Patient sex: M
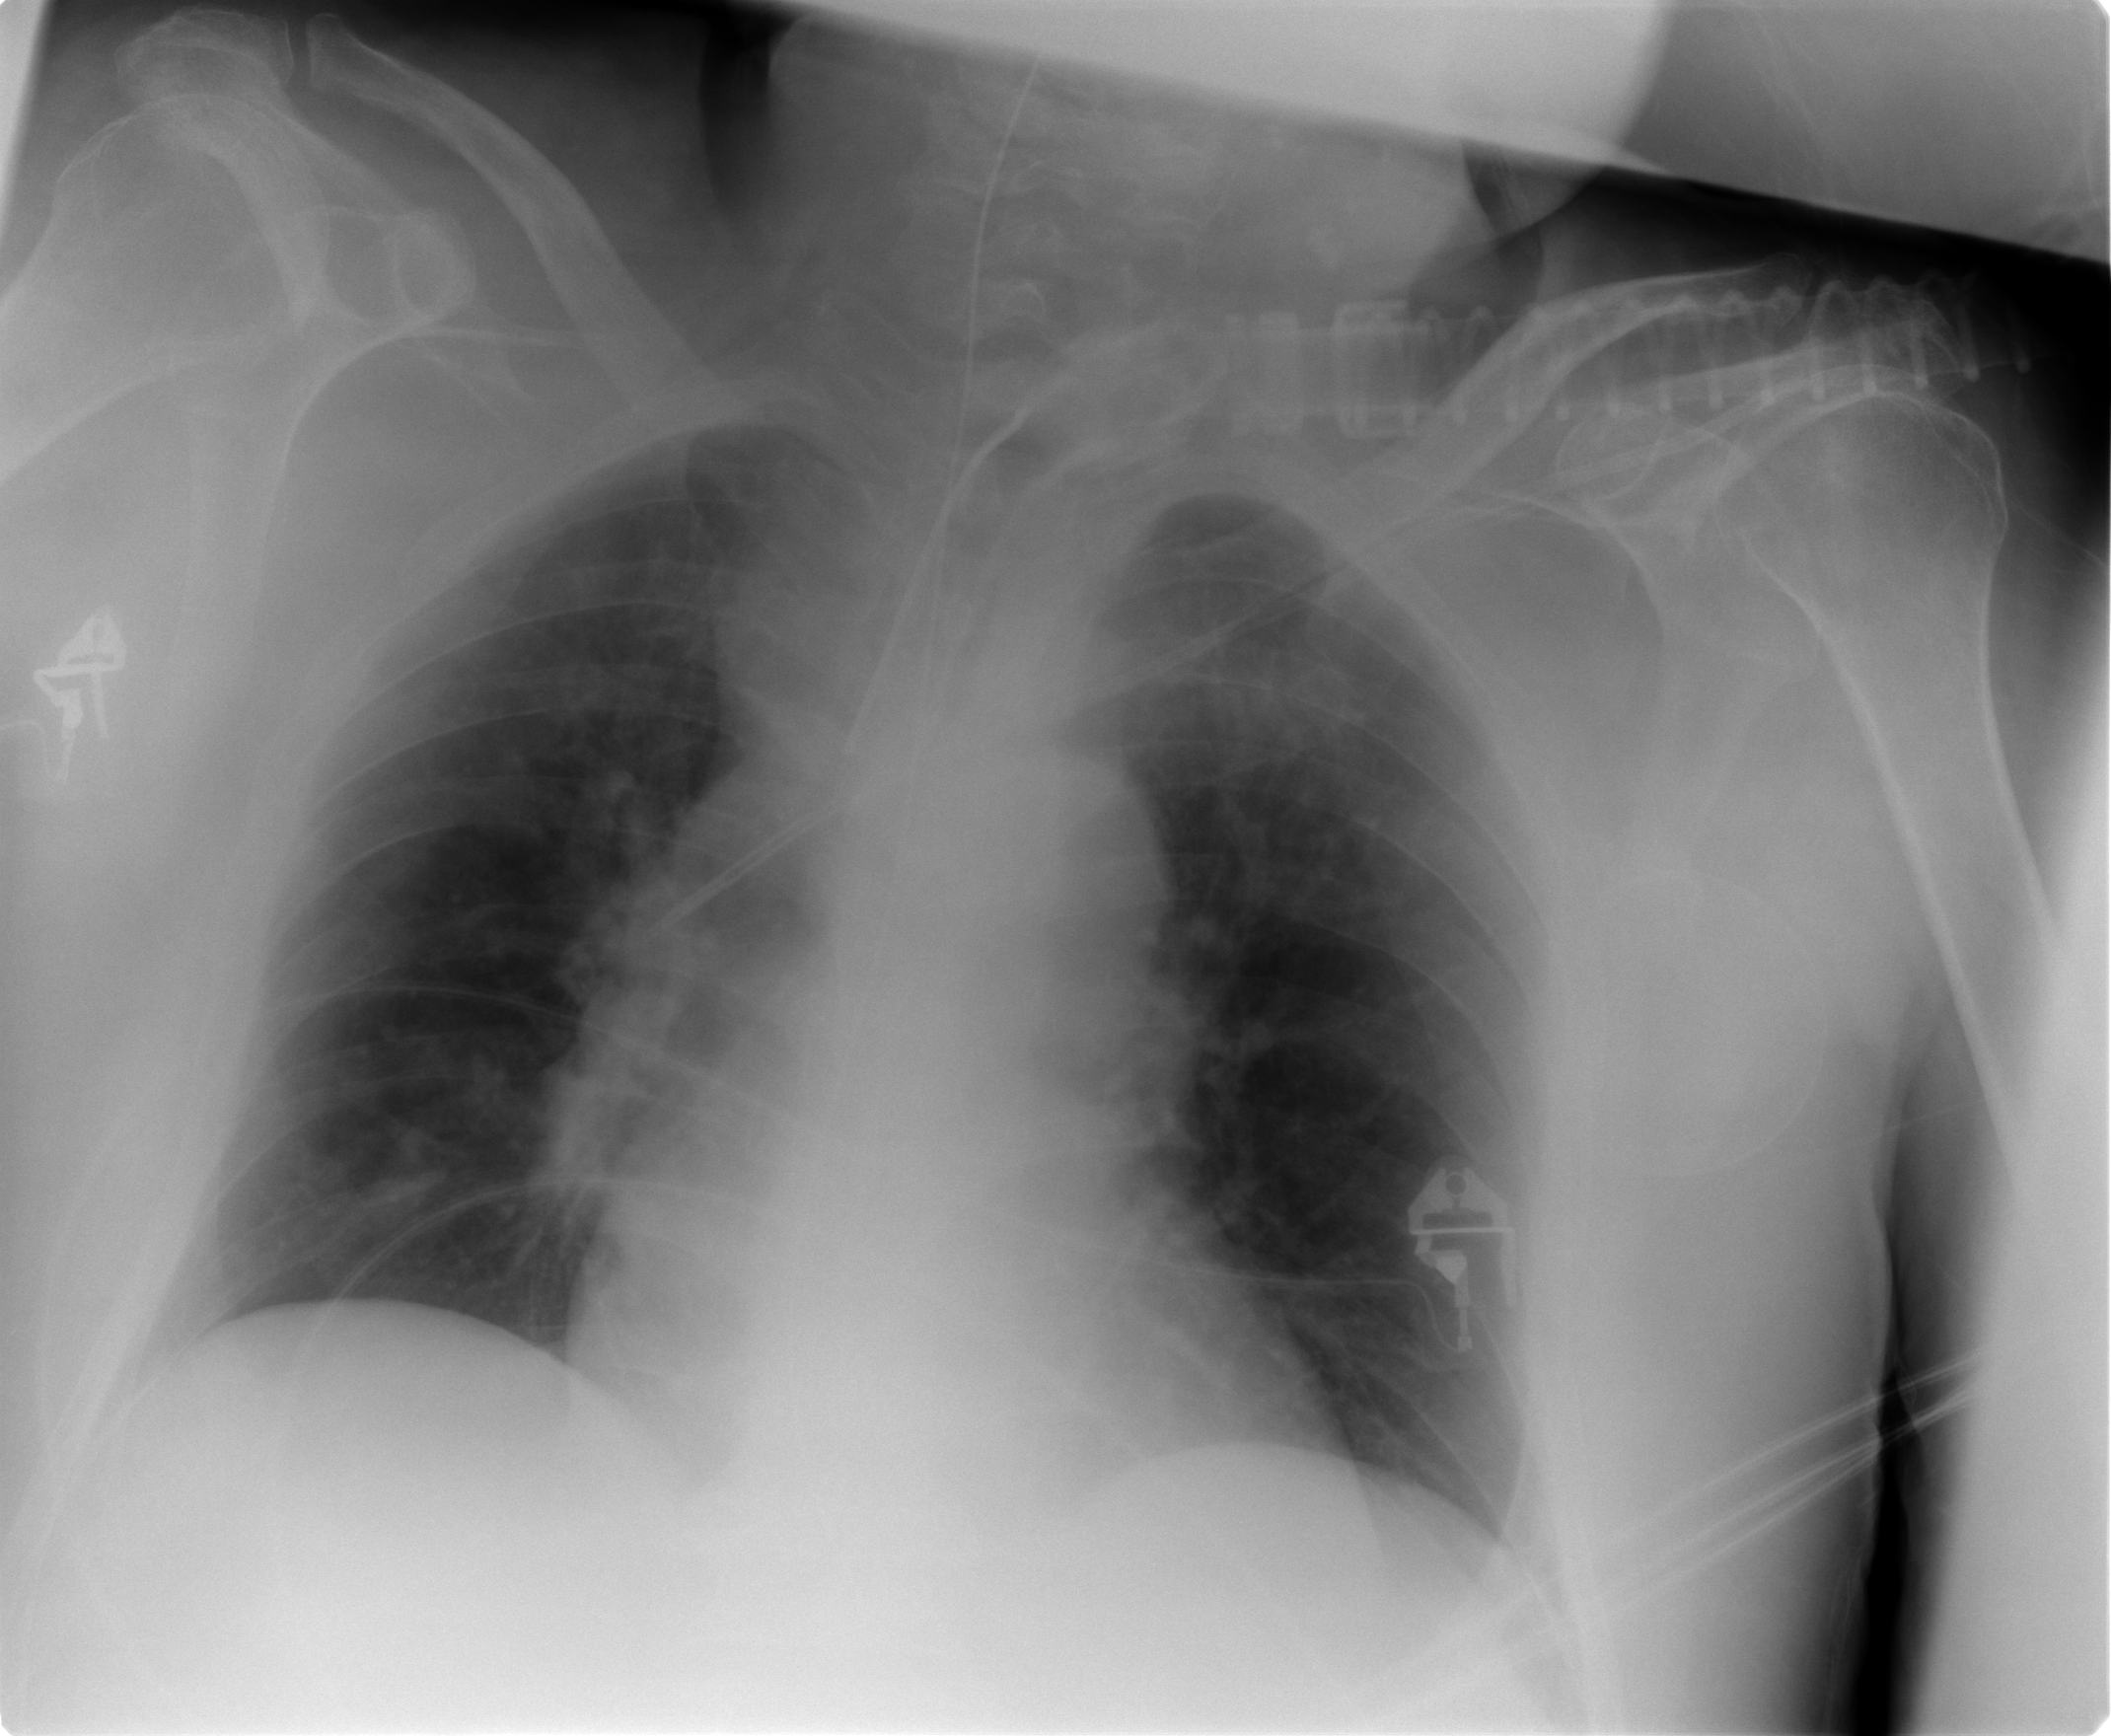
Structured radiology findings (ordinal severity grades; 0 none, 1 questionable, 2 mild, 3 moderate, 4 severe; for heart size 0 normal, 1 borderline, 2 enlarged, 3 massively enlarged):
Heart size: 0
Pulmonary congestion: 1
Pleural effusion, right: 0
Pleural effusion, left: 0
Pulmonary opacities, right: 0
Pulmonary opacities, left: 0
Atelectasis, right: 2
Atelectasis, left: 2